Field crop: maize
Growth stage: 1
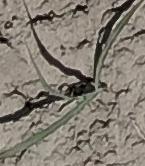
Species: sorghum